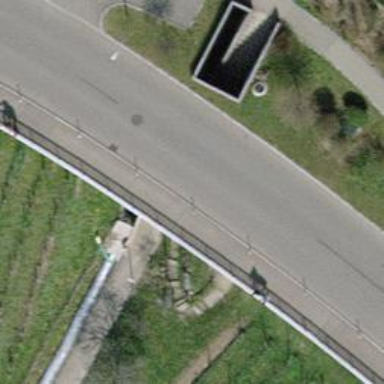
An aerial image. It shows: Steps made of asphalt leading into tunnel.